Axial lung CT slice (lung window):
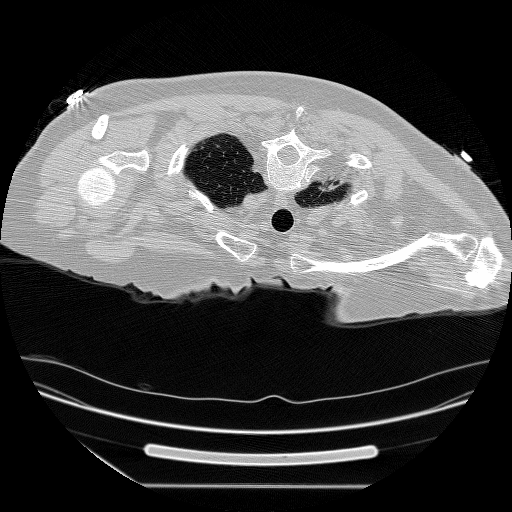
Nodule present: no